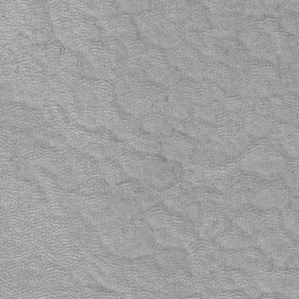
Label: frost